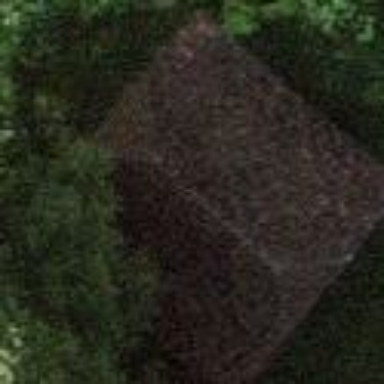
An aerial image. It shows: Barn.